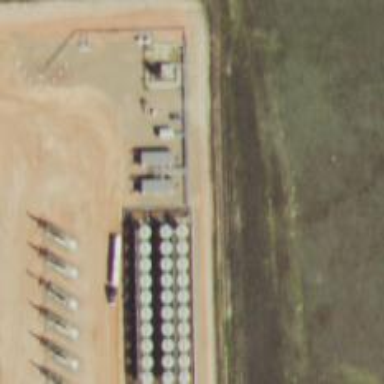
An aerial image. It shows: Storage tank with man-made structure.